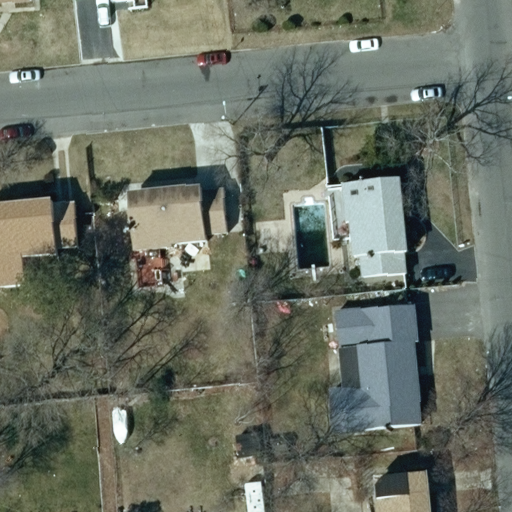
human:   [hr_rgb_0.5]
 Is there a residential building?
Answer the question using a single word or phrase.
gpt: yes

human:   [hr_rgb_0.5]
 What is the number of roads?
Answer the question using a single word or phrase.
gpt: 2

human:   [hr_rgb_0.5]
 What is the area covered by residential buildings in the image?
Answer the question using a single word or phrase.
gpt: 1498m2

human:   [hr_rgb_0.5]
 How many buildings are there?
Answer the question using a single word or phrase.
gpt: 7

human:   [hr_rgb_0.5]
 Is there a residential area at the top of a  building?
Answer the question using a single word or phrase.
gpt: yes

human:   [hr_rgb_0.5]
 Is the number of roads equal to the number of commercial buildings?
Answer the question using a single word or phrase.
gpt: no

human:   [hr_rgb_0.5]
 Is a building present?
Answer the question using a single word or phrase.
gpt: yes

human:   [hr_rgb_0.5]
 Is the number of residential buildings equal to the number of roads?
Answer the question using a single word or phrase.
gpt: no

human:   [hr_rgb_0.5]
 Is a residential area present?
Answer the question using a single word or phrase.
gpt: yes

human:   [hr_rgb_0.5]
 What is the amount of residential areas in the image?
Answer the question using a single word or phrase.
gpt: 1

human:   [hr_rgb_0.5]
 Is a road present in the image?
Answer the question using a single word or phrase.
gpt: yes

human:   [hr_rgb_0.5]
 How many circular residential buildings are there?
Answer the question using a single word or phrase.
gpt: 0

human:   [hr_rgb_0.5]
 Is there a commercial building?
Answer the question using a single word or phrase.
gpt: no

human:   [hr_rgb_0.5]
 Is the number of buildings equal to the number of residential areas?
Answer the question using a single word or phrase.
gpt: no

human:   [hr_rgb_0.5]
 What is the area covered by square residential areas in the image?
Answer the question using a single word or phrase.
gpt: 0m2

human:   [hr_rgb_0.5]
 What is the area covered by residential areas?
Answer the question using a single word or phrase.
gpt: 10621m2

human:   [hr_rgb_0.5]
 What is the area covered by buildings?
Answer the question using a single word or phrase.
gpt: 1498m2

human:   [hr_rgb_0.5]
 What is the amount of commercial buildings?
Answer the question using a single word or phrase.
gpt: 0

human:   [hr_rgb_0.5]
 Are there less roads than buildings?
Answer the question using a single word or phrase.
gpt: yes

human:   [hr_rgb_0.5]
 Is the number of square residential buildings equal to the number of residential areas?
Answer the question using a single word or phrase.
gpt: no

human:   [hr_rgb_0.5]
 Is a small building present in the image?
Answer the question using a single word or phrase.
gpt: yes

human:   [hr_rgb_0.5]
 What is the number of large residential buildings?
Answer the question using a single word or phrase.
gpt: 0

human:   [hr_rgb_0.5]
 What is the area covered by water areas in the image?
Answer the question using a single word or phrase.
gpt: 0m2

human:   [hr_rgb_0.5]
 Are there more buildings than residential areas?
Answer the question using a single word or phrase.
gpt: yes

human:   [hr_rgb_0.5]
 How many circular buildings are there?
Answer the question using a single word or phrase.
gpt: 0

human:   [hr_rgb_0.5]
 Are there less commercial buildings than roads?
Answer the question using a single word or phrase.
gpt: yes

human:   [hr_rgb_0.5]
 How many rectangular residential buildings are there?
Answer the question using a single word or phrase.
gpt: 1

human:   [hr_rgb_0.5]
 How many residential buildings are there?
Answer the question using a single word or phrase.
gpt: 6

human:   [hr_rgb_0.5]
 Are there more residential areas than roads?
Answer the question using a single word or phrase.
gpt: no

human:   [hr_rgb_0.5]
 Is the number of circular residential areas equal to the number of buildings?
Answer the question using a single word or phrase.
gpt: no

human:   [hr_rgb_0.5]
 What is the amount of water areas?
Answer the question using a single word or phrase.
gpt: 0

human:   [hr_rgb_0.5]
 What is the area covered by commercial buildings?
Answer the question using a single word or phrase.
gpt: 0m2

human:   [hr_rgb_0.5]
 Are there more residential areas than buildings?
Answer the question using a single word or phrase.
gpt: no

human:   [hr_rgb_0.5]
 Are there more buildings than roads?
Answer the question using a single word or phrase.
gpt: yes

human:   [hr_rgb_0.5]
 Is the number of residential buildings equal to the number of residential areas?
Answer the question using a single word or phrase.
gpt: no

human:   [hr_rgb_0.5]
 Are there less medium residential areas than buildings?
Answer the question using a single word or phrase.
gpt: yes

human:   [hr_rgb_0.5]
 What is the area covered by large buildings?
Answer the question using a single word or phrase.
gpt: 0m2

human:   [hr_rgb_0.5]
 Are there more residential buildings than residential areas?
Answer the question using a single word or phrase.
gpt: yes

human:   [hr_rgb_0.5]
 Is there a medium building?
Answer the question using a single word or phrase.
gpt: yes

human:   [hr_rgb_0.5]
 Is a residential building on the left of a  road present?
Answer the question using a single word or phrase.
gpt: yes

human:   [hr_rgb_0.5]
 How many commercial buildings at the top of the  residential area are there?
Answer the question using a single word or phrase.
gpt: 0

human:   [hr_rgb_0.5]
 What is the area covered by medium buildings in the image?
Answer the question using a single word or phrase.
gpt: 1417m2

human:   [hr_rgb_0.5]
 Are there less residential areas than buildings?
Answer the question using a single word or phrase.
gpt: yes

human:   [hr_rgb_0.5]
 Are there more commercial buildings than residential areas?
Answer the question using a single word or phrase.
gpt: no

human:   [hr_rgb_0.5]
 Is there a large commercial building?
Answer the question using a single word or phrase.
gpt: no

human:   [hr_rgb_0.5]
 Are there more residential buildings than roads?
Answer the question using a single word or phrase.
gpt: yes

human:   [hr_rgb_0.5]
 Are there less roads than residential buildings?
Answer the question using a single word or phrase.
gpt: yes

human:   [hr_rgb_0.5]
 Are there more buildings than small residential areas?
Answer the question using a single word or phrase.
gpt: yes

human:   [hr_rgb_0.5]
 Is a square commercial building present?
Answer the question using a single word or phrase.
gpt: no

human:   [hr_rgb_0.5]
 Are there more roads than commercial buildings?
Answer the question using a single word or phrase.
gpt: yes

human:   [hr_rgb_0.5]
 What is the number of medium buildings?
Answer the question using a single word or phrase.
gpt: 5

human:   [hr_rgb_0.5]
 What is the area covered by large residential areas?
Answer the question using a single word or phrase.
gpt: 10621m2

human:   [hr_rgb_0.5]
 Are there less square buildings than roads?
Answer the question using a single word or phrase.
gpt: yes

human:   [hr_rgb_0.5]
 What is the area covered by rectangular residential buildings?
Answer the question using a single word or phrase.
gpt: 81m2

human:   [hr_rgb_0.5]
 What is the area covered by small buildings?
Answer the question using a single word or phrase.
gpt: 81m2

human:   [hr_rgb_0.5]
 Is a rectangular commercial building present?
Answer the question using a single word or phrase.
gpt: no

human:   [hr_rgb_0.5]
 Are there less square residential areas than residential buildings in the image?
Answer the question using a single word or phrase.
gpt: yes

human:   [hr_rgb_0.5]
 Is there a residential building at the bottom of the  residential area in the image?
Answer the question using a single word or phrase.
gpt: yes

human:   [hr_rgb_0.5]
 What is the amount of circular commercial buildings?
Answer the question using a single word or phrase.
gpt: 0

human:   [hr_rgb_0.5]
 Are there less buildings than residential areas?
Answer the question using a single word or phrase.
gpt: no

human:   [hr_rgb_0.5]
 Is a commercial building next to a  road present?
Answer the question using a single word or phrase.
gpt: no

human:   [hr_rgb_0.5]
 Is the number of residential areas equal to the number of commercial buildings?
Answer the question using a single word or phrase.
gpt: no

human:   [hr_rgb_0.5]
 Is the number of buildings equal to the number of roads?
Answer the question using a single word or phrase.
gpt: no

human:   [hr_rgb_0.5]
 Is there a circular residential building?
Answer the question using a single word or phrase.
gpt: no